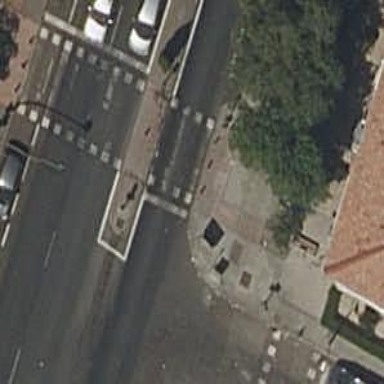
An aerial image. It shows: Crossing with traffic signals.